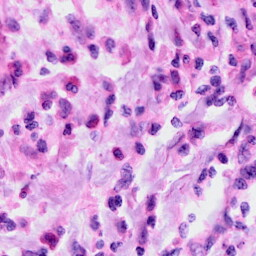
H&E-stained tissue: Cervix